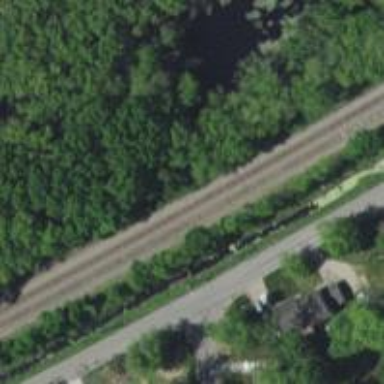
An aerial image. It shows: Railway siding for service.